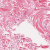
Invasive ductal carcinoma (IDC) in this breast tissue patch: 0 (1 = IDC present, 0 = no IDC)